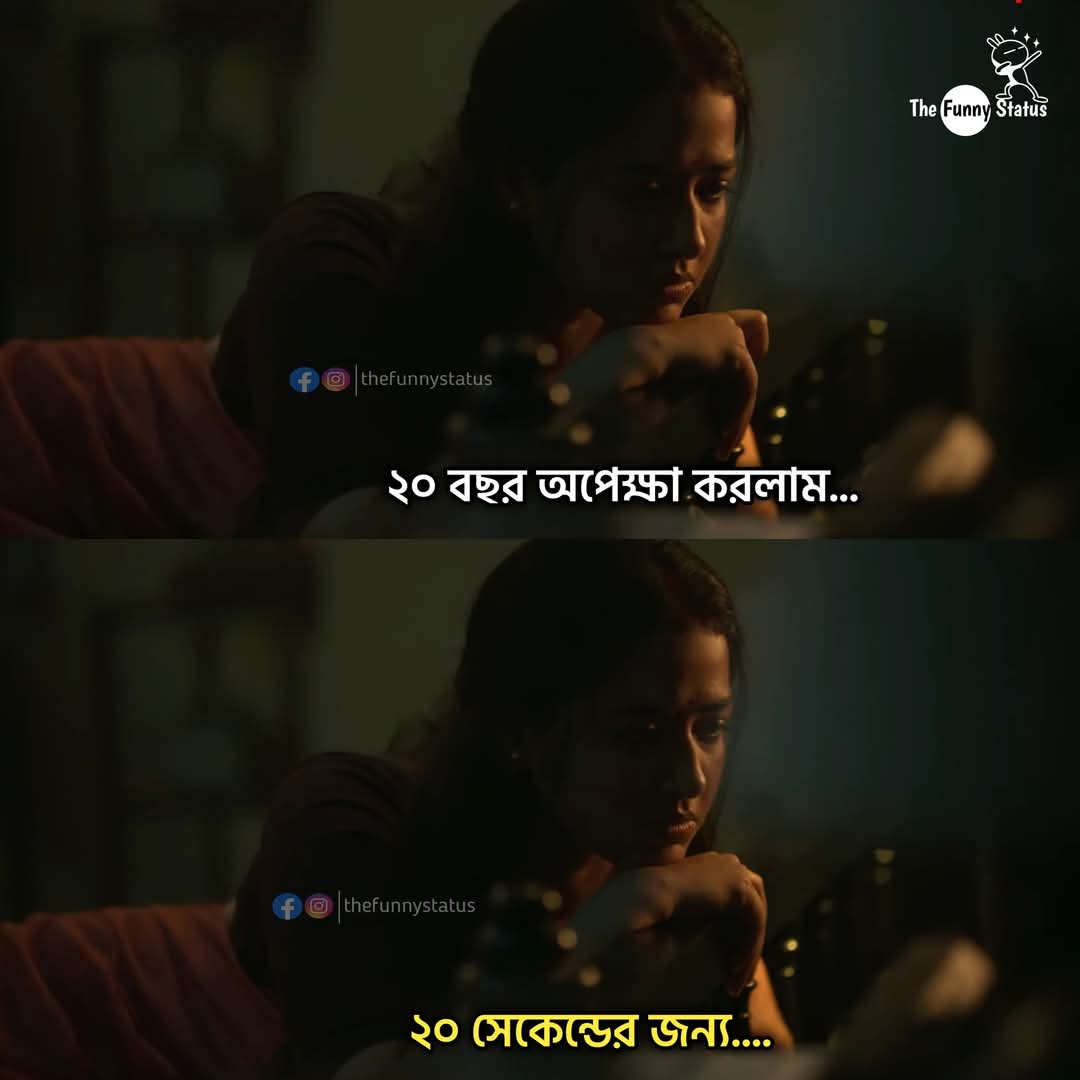
Text: ২০ বছর অপেক্ষা করলাম...
২০ সেকেন্ডের জন্য....
Label: Non Hate